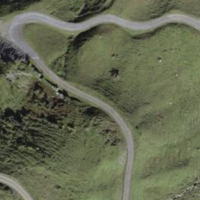
EUNIS habitat code: 23
Species observed at this site:
Rana temporaria